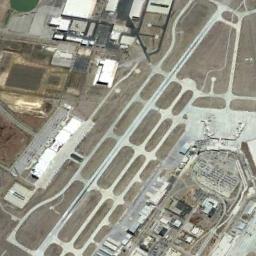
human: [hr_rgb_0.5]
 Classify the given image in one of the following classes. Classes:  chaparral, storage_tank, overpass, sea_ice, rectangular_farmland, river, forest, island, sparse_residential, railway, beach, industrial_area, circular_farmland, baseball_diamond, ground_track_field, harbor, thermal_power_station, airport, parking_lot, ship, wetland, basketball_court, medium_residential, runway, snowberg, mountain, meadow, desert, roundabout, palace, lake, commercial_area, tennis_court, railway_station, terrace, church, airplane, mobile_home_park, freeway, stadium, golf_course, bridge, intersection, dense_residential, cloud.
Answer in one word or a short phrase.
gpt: airport